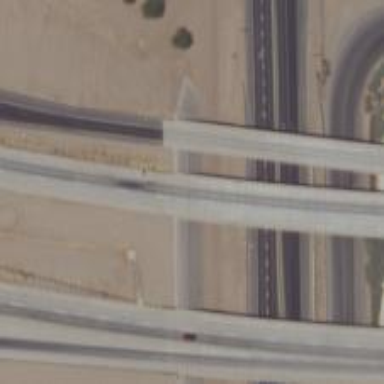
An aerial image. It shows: Trunk link highway passing over bridge.